Aerial crown-view tile of a tropical tree (Barro Colorado Island, Panama), acquired 20250217:
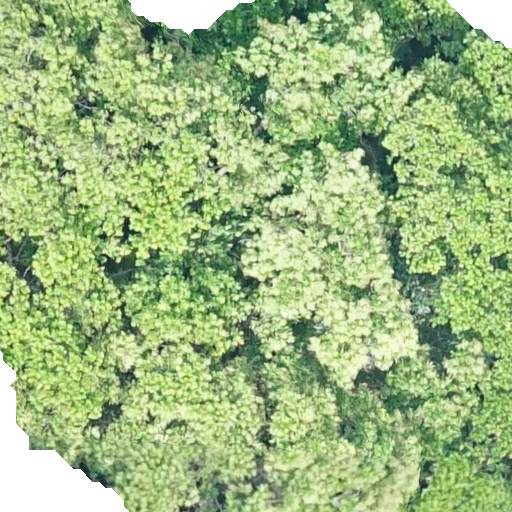
Species: Anacardium excelsum
GBIF accepted scientific name: Anacardium excelsum
Crown area: 553.087 m²